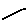
Label: line